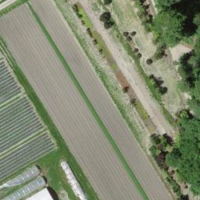
EUNIS habitat code: 52
Species observed at this site:
Cyperus esculentus